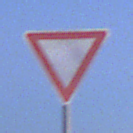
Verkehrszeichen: VorfahrtGewaehren
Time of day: SunriseSunset
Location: Outdoor (Nature)
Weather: Clear
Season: NotSpecified
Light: Natural